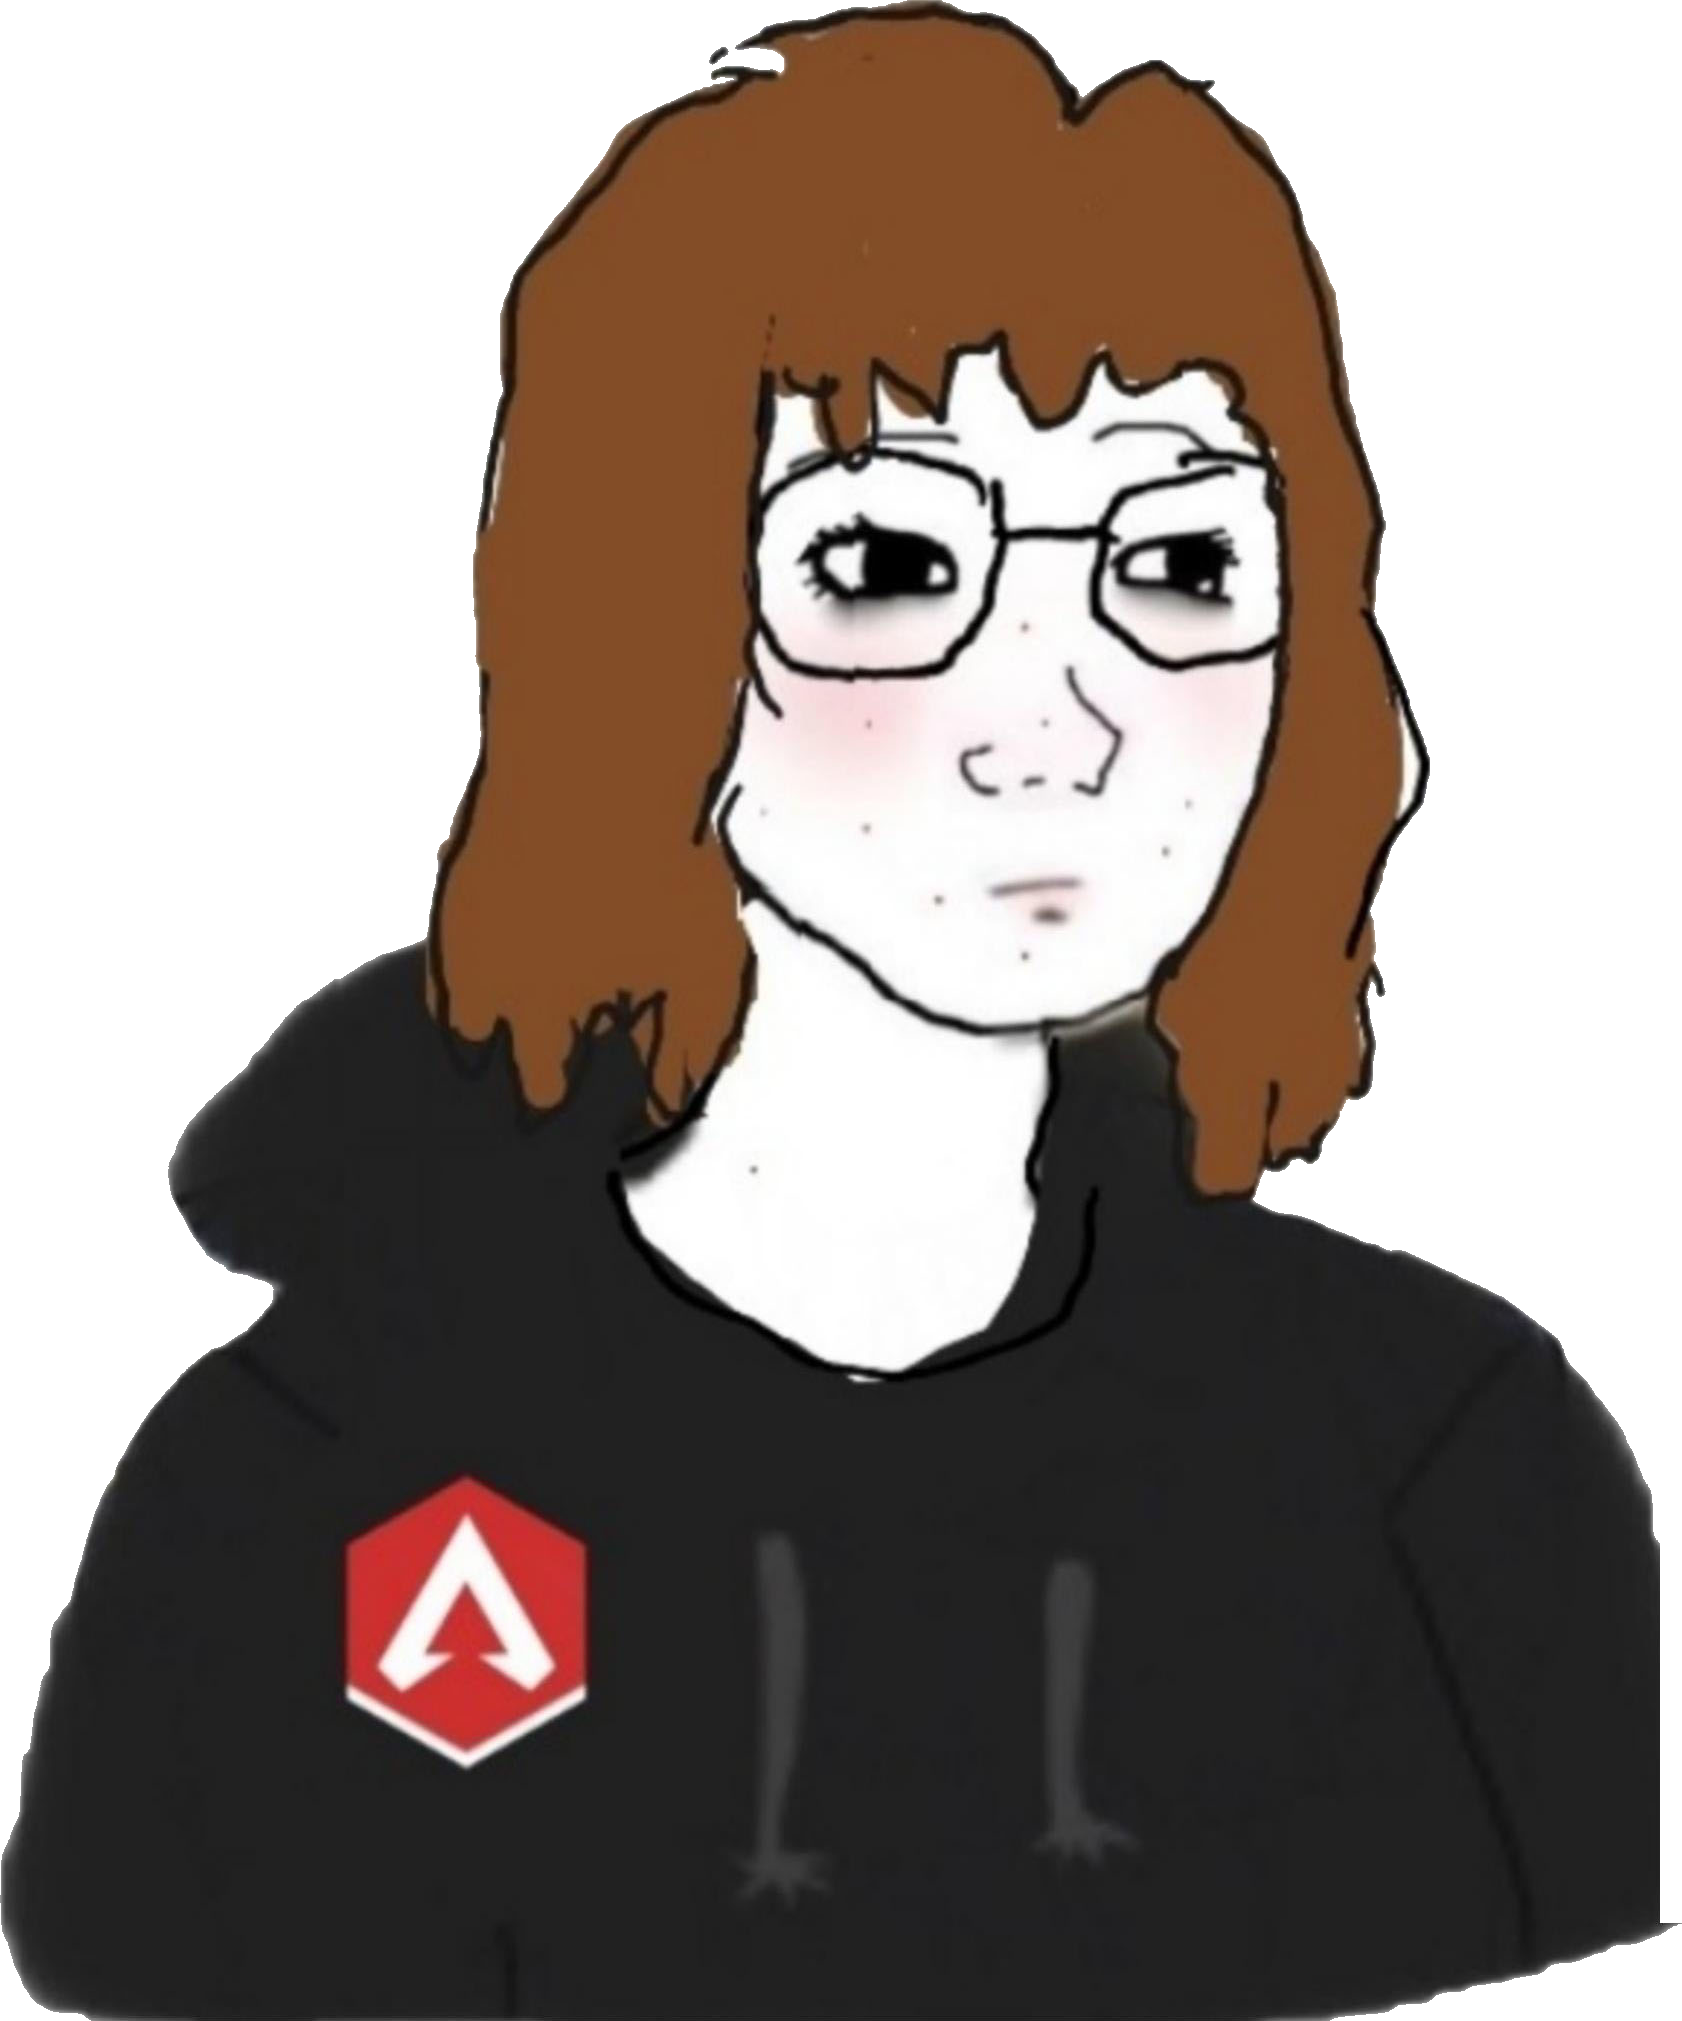
Label: 5_Doomer_Girl